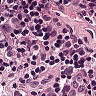
Metastatic tissue present: yes